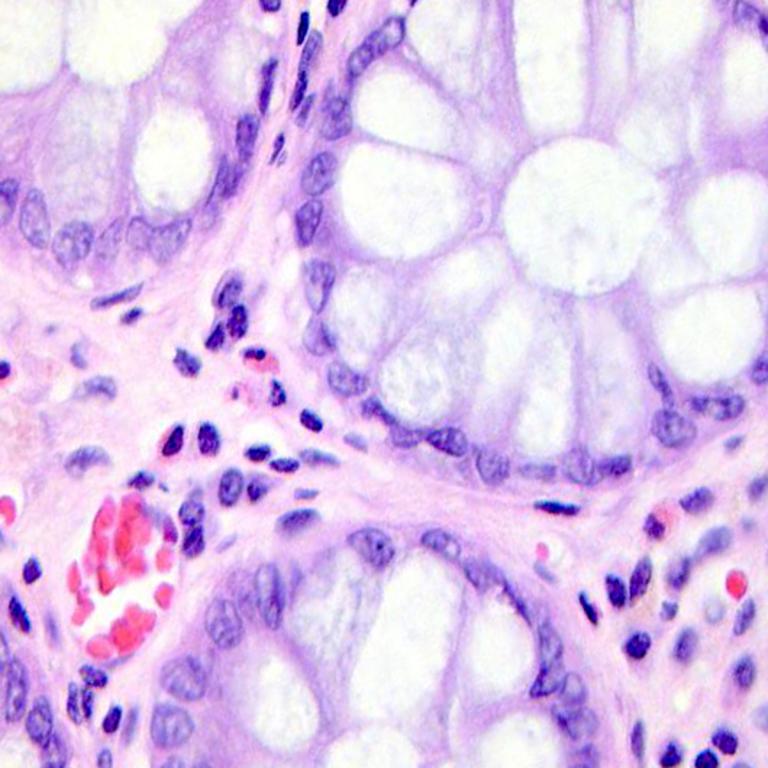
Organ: colon
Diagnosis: benign